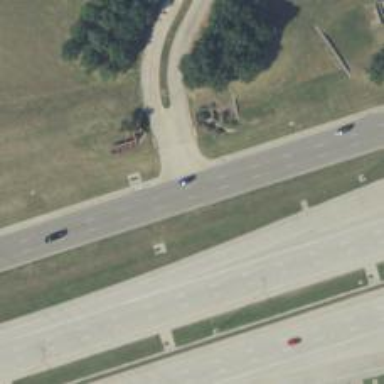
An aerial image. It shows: Secondary road with frontage road alongside.